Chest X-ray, PA view. Patient: 49 years old, sex M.
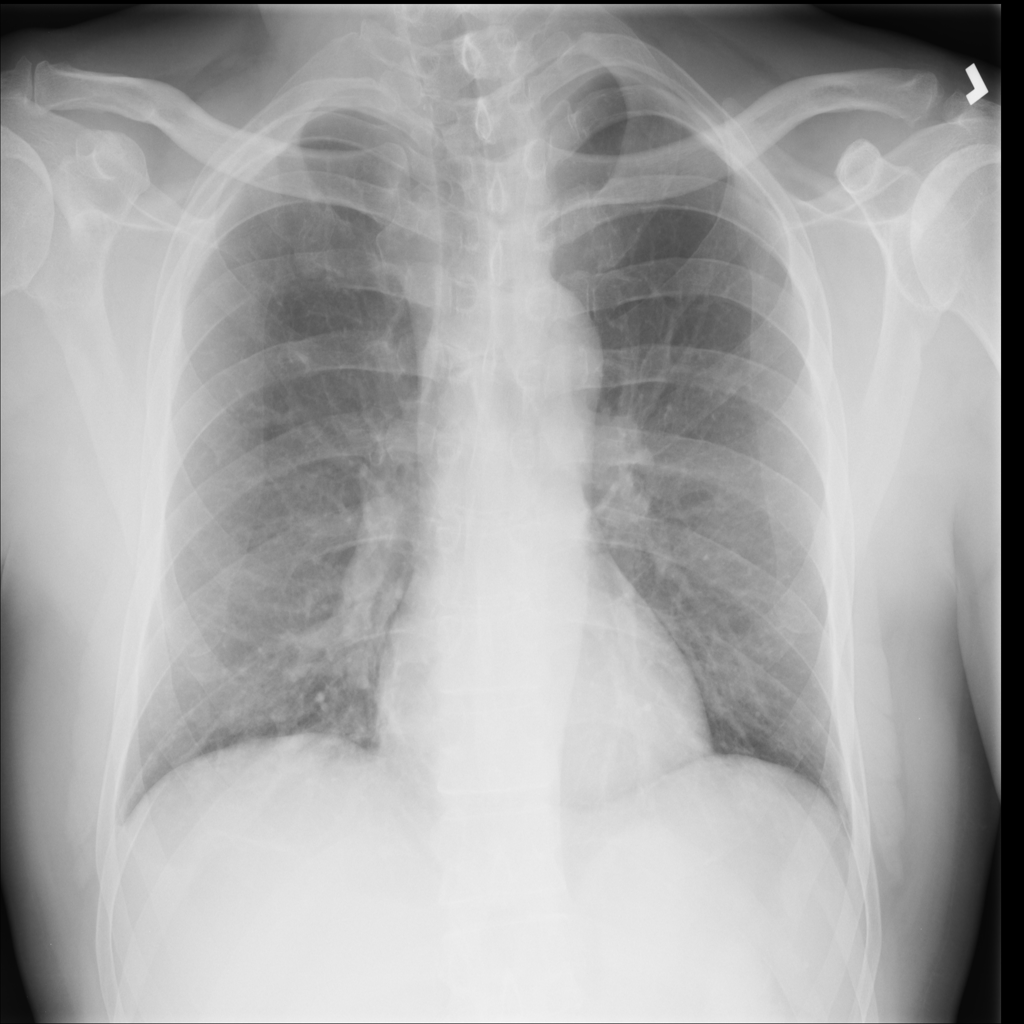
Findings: No Finding